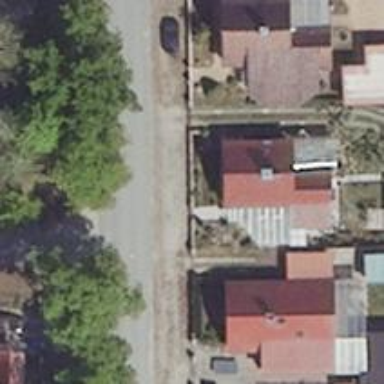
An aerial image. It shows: Smooth asphalt road in residential area.